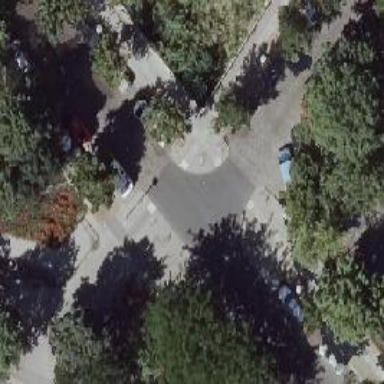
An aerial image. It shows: Unmarked crossing with kerb extensions on both sides of the road.